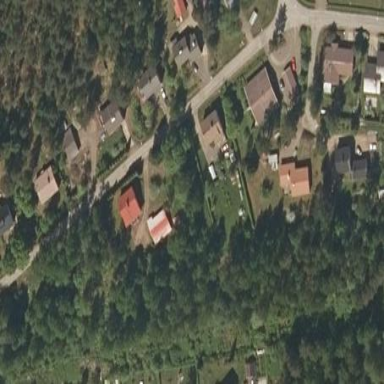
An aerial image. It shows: Residential area.